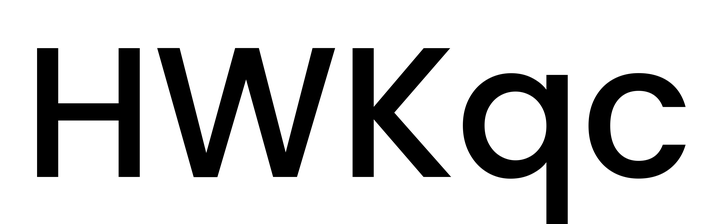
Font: Poppins-Medium